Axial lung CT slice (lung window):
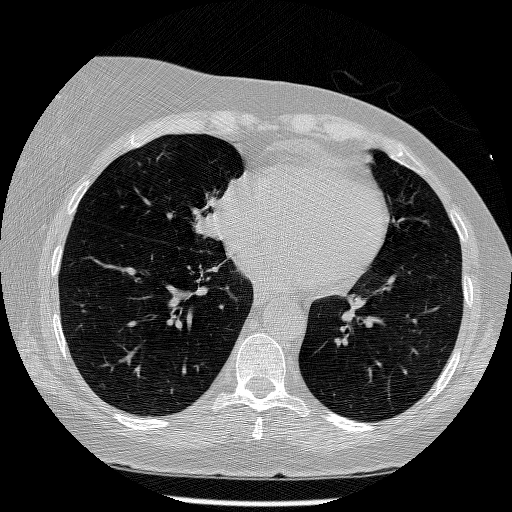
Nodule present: yes
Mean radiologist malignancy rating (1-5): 5